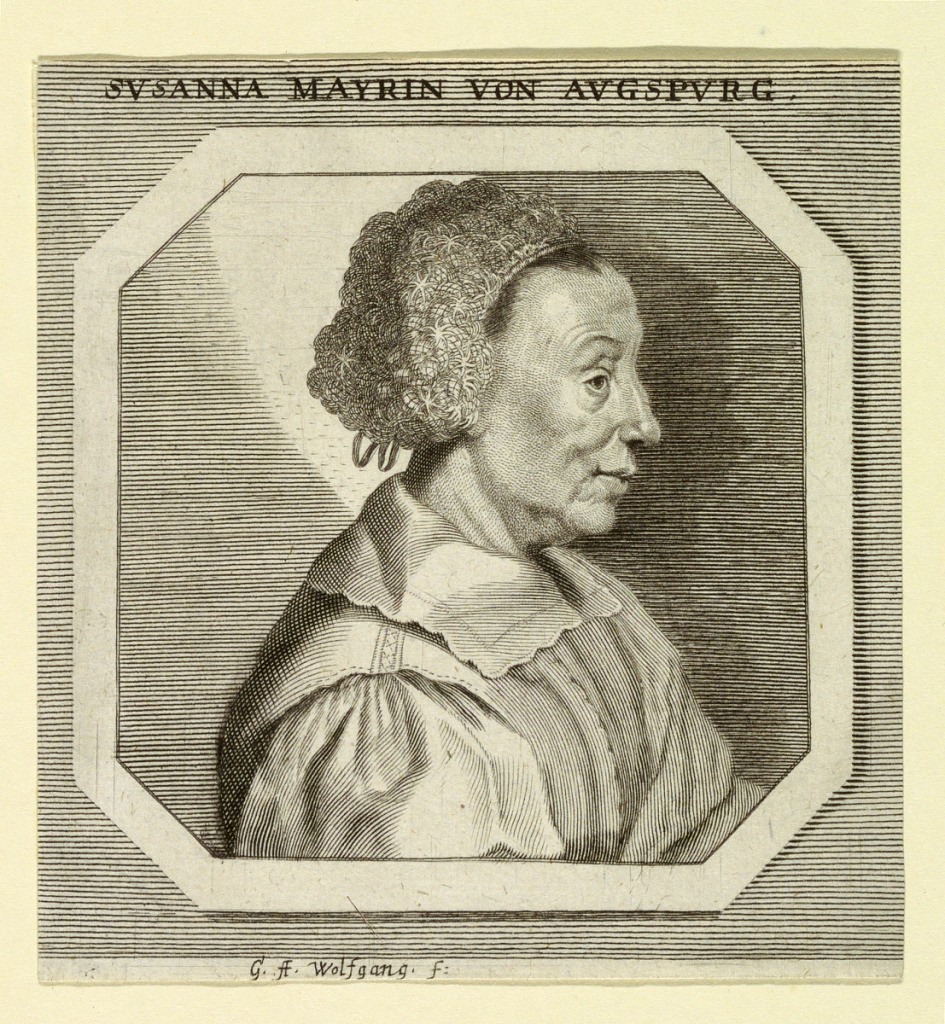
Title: Susanna Mayrin of Augsburg
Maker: George-André Wolfgang, 1631 - 1716
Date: ca. 1680-1700
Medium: Engraving on paper
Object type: Print
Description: Bust length portrait of a middle-aged woman seen in right profile. She wears a lace bonnet.